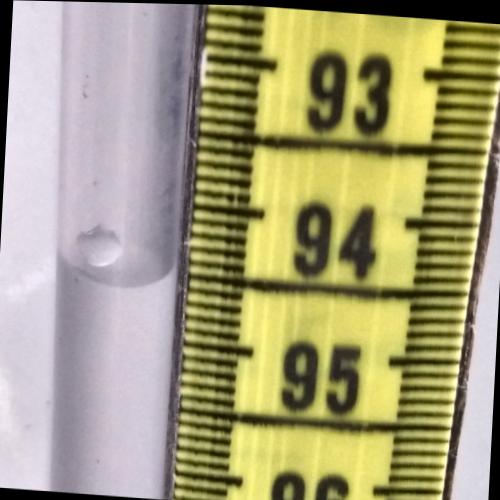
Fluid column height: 94.6 cm